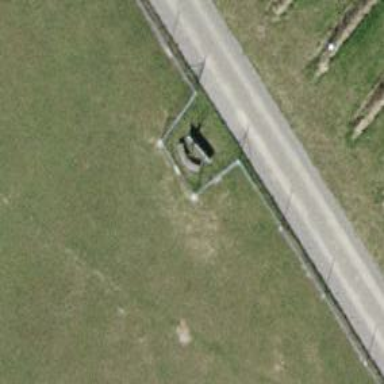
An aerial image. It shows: Brown bench in the vicinity.